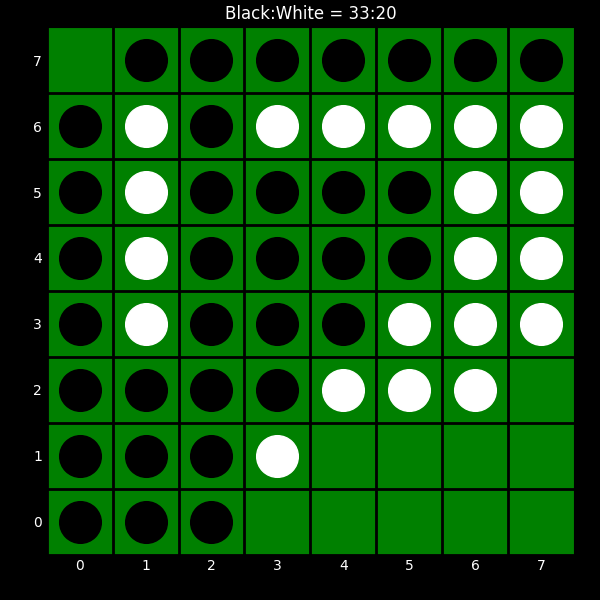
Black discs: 33
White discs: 20